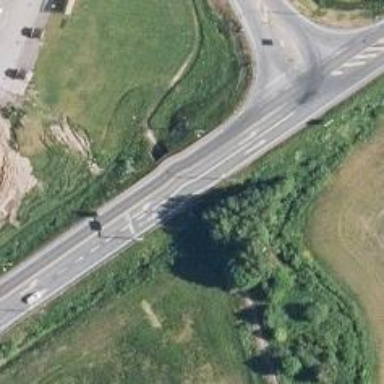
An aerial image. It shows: Trunk highway.